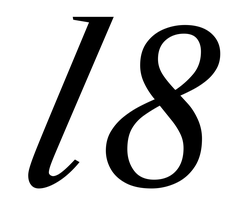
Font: LibreCaslonText-Italic_Italic